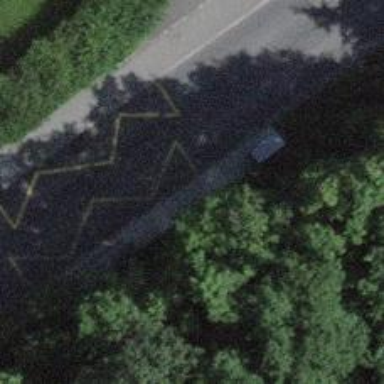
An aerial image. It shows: Footway.